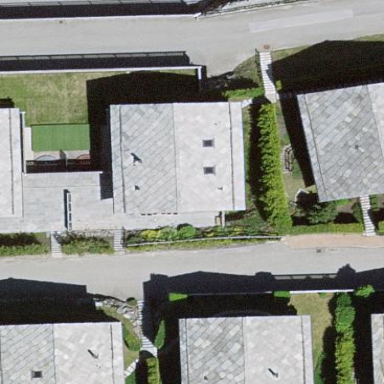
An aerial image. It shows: Image showing building with apartments.